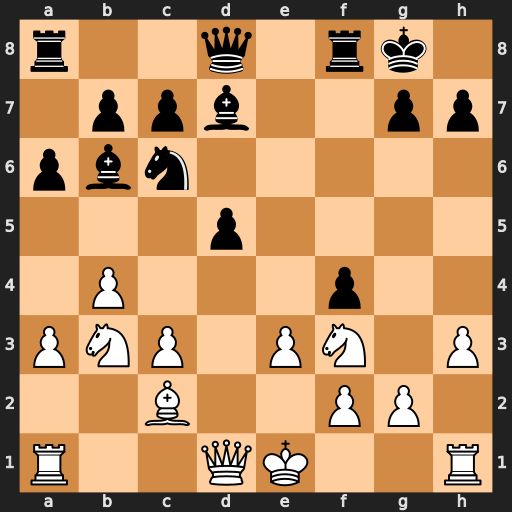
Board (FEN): r2q1rk1/1ppb2pp/pbn5/3p4/1P3p2/PNP1PN1P/2B2PP1/R2QK2R
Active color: w
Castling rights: KQ
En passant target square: -
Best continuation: Qxd5+